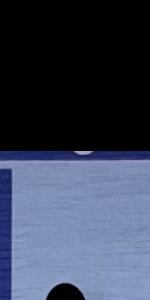
Label: Empty